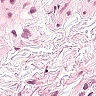
Metastatic tissue present: no